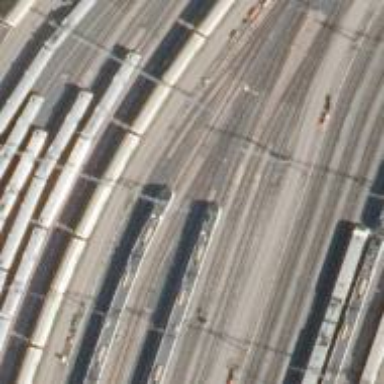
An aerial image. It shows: Railway signal.